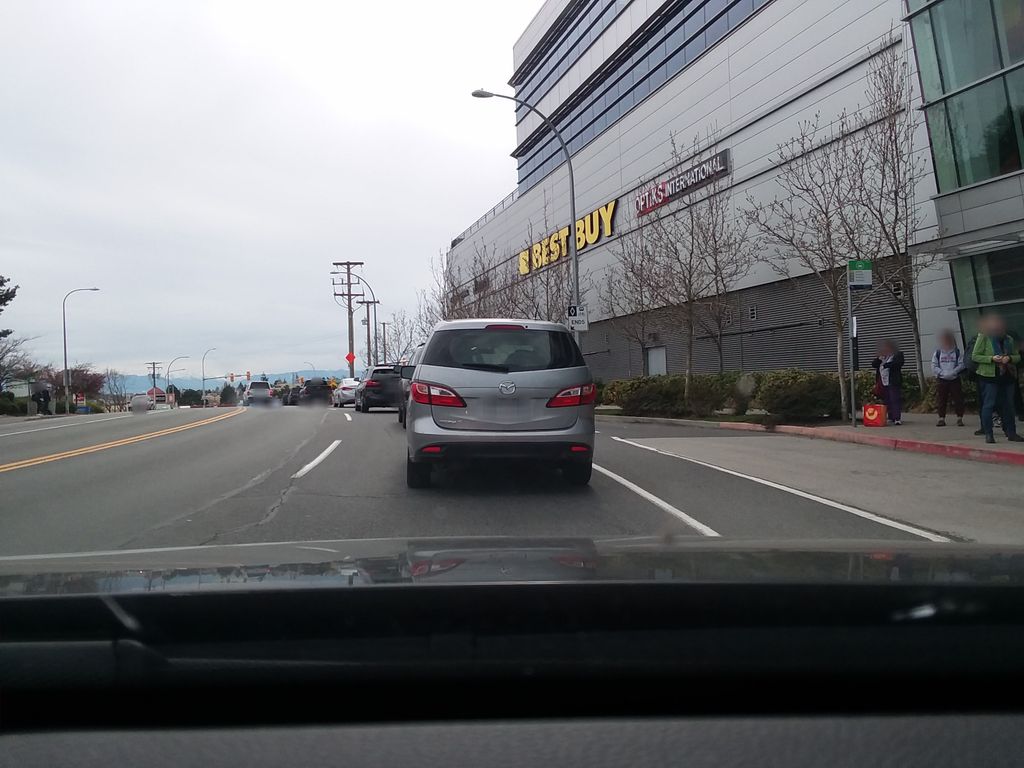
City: victoria